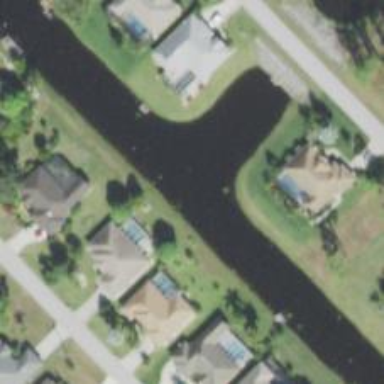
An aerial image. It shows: Canal.